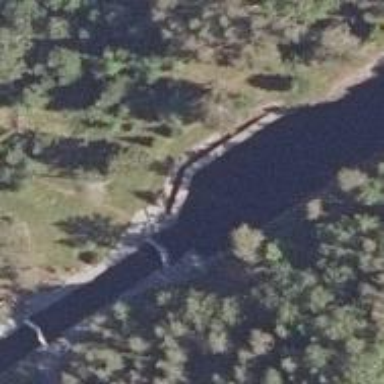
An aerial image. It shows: Lock gate on waterway.